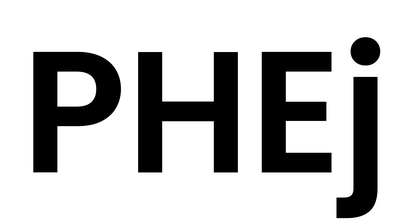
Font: Poppins-SemiBold